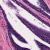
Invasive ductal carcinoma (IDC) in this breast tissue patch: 0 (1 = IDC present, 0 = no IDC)